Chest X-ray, PA view. Patient: 24 years old, sex M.
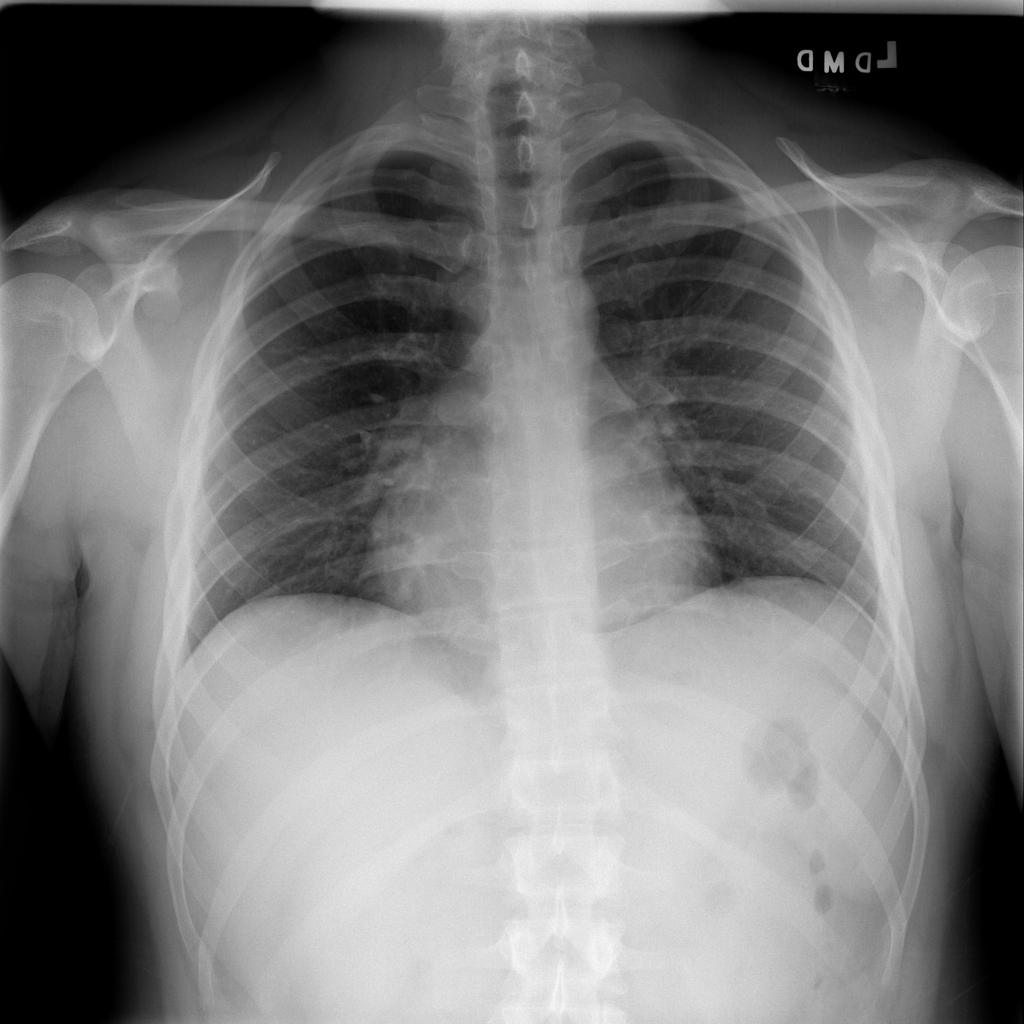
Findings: No Finding